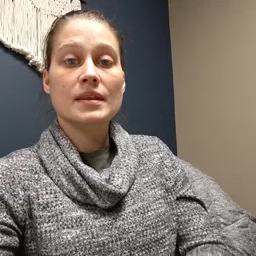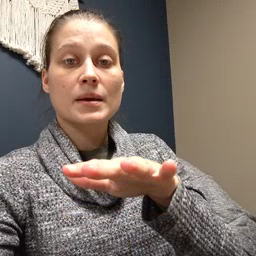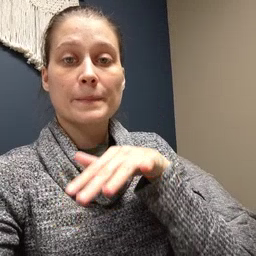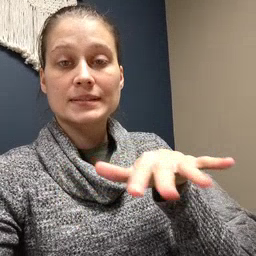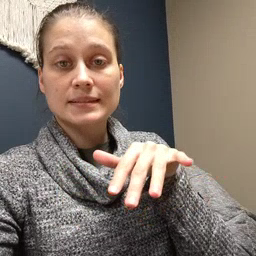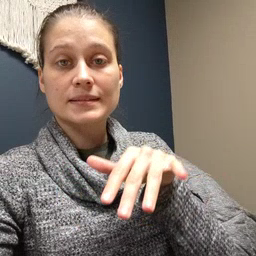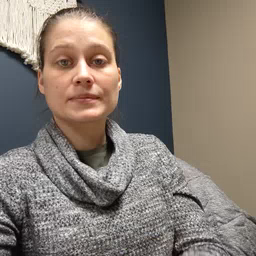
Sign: mitten